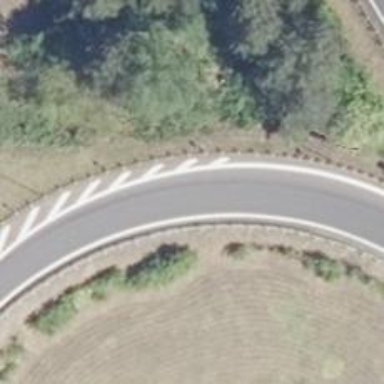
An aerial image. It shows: Asphalt service road.